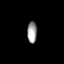
Tissue: prostate
Cell type: Myeloid cells
Senescence score: 0.7366
Nuclear area (px): 199
Mean DAPI intensity: 160.156